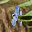
Label: 1